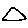
Label: triangle